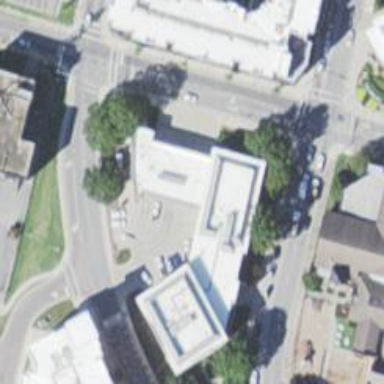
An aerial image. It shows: Ambulance station building.